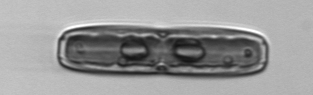
Label: Ephemera